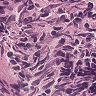
Metastatic tissue present: no